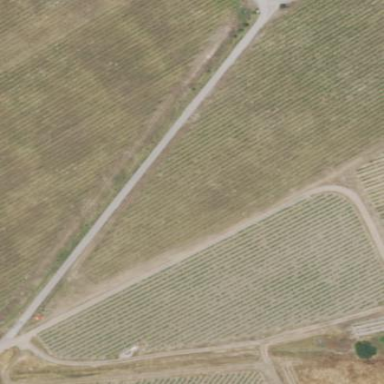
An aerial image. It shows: Vineyard with grape crops.